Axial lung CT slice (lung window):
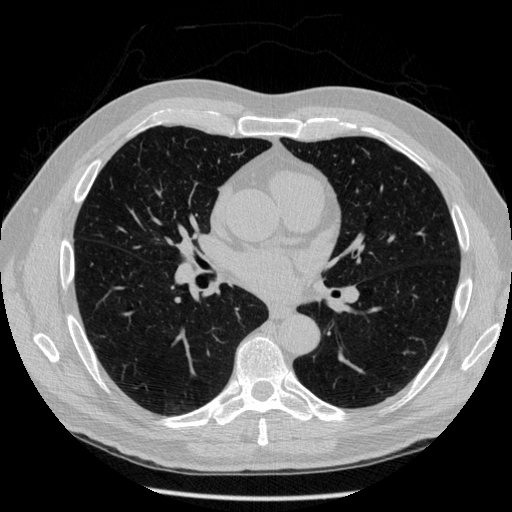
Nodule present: no